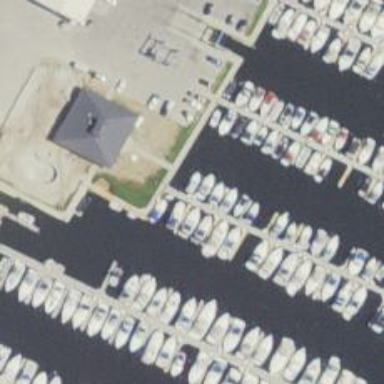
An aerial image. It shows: Man-made pier.